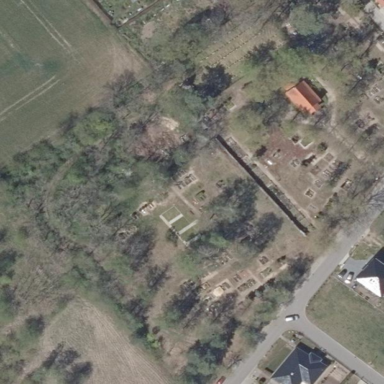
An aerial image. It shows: Cemetery.